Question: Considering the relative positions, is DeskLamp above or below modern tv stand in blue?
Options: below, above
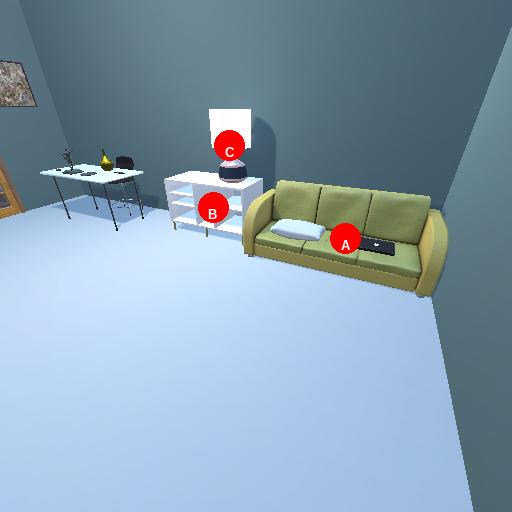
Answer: below